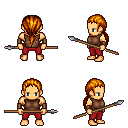
a pixel art fantasy rpg character, male body template, human, tanned skin, brown sleeveless shirt, red pants, dark blonde ponytail hairstyle, leather bracers, spear, four views (front, back, left, right), 2x2 character sprite sheet, small pixel art, hard edges, no anti-aliasing